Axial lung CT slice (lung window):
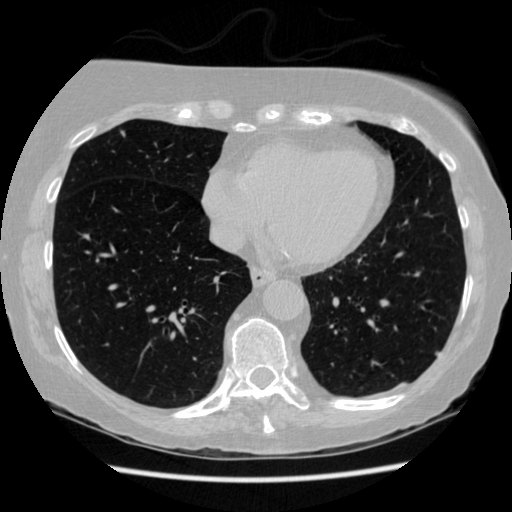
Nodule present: yes
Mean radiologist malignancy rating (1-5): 2.5